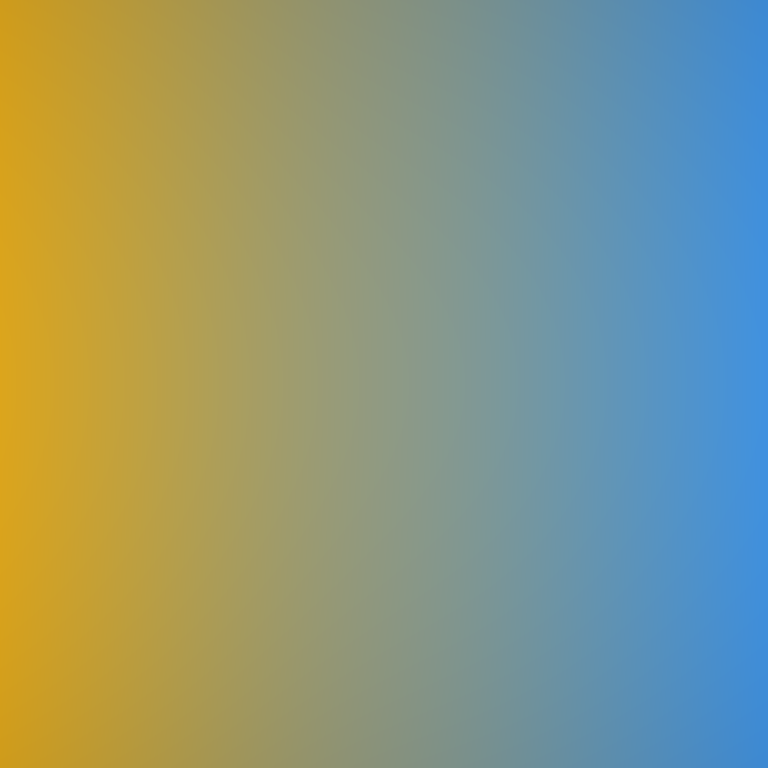
Abstract light effect, smooth gradient from golden yellow to cool blue, serene atmosphere, soft blend, no room, no furniture, no objects.